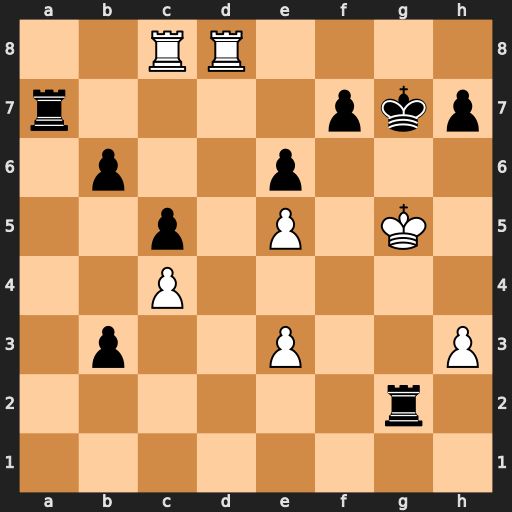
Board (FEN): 2RR4/r4pkp/1p2p3/2p1P1K1/2P5/1p2P2P/6r1/8
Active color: w
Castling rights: -
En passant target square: -
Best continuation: Kh5 f5 Rg8+ Kf7 Rxg2